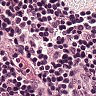
Metastatic tissue present: no